Question: I need to I created. I have a dedicated modem interface in this namespace that only node-red should have access to.
I am using Ubuntu 16.04 and installed npm -> then nvm version manager for node.js to install 8.11.3 and then node-red itself.
I only installed nvm version 8.11.3 and set that as default. I would expect that to be the only version running anywhere.

When I launch node-red from a regular shell it launches with node.js version 8.11.3
When I launch node-red in the netns it also launches with node.js version 8.11.3 [I use the -u /directory option to run the same flow as normal user]
When I launch node-red in the netns from an automated shell script it launches with node.js version 4.9.1 instead [I use the -u /directory option to run the same flow as normal user]
'''
Welcome to Node-RED
===================
21 Jun 11:42:15 - [info] Node-RED version: v0.18.7
21 Jun 11:42:15 - [info] **Node.js version: v4.2.6**
21 Jun 11:42:15 - [info] Linux 4.13.0-45-generic x64 LE
'''
The launch line in the script is:
'ip netns exec sensor node-red -u /home/iotdemo/.node-red'
"sensor" is the netns name, and the -u option is pointing to the same directory for the flows as a normal user.
Why does it launch with a node.js version I don't even have installed and how to I get it to launch with the desired v8.11.3 ?
I suspect it has something to do with root versus user (iotdemo) , but it seems to launch a process in a namespace you must do it as root.
Thanks for your consideration of this problem.
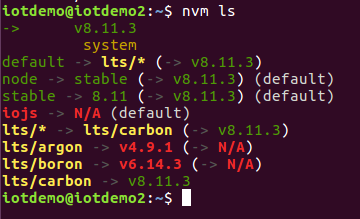
Answer: By installing npm you must have installed NodeJS at the same time as a prereq (since npm is just another NodeJS app).
This means you have a system level install of NodeJS at version v4.2.6
nvm just messes with a users path to insert a search path before the system bin directories (e.g. /bin /usr/bin /usr/local/bin) and then maintains a set of symlinks that point to different versions of NodeJS. Since you set everything up as the user iotdemo then only this user will have the nvm path enabled, which is why the root user is still seeing the system installed version of NodeJS.
The simplest option will be to write a script that uses 'su' to run node-red as the iotdemo user and pass this to the ip netns exec command.
e.g.
'''
#!/bin/bash
. ~/.nvm/nvm.sh
nvm exec 8.11.3 node-red
'''
Then call this script
'''
ip netns exec sensor su - iotdemo -c /path/to/script
'''
See <URL> for details of getting nvm to work in scripts.